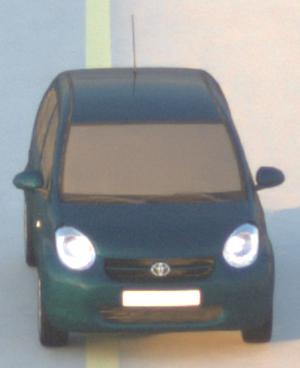
Make: Toyota
Model: Passo
Detailed model: Toyota Passo X Yururi
Model produced from: 2010
Model produced until: 2016
Doors: 5
Color: blue
Road condition: dry road
Daytime: sunrise or sunset
Contrast: medium contrast